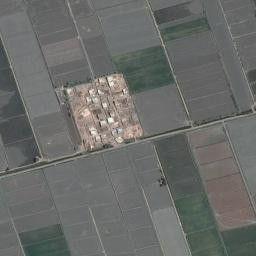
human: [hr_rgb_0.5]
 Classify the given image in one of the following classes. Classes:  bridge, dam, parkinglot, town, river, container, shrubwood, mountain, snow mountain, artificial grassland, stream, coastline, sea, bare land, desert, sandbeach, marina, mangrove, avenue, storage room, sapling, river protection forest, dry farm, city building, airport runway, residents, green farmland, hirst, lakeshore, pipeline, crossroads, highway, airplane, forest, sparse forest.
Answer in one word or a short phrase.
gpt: green farmland